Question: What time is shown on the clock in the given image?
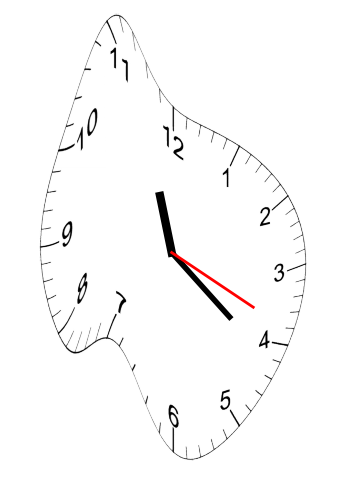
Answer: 11:21:19